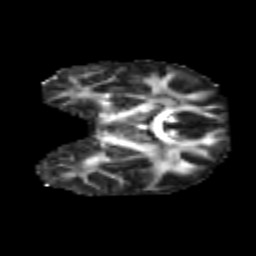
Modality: FA
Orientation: coronal
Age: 29
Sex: male
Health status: healthy